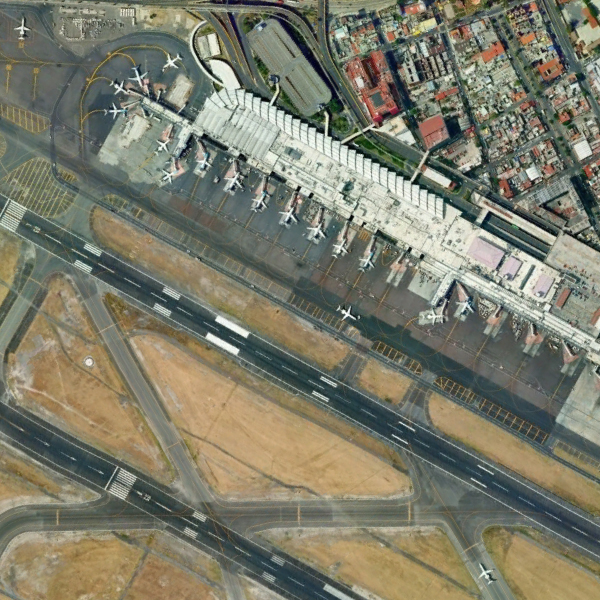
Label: Airport